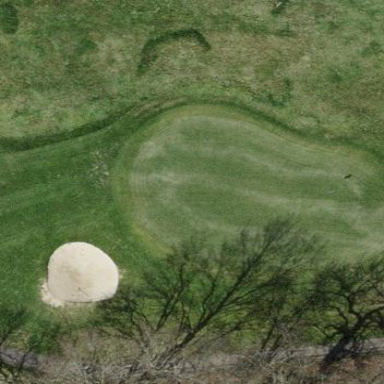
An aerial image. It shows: Picturesque green golfing area with grass land use.